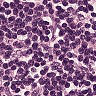
Metastatic tissue present: no